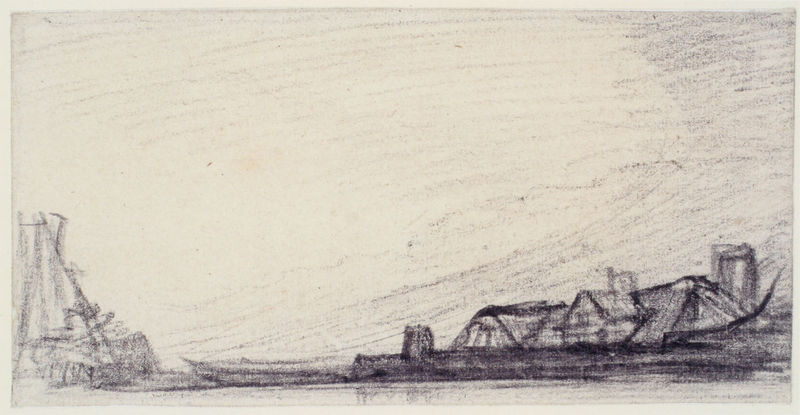
Titel: Sicht auf ein Schleusentor mit dahinter liegenden Häusern
Künstler: Harmensz van Rijn Rembrandt
Institution: Berlin, Staatliche Museen, Kupferstichkabinett
Schlagwörter: baum, himmel, mann, meer, wasser, weiß, wolken, fluss, landschaft, see, stadt, ufer, fenster, frau, grau, hell, kreide, licht, schwarz, skizze, zeichnung, dach, haus, wolke, mensch, dämmerung, horizont, häuser, mühle, schilf, vögel, wind, brücke, land, england, kontrast, kamin, schornstein, turm, schiff, papier, fassade, perspektive, studie, dorf, dächer, giebel, grafik, bauernhof, wolkenlos, fabrik, hafen, industrie, werft, querformat, sturm, wetter, striche, impression, kohle, schraffur, schraffuren, schwarz weiß, bleistift, entwurf, ländlich, speicher, silo, gaupe, schidd, häusergruppe, strm